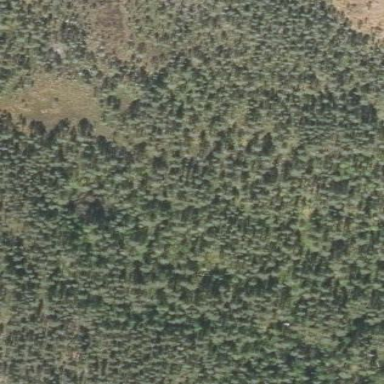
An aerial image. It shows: Woodland with needle-leaved trees.